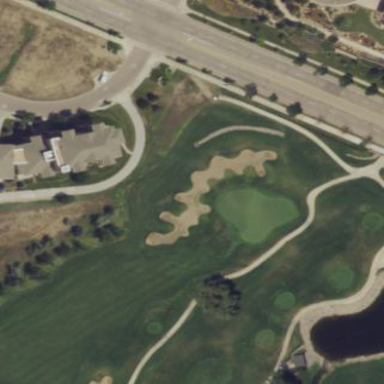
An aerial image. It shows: Golf bunker filled with natural sand.